Interaction volume radius: 5 \u00c5
Interaction volume height: 10 \u00c5
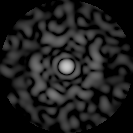
Disorder parameter: 0.8741